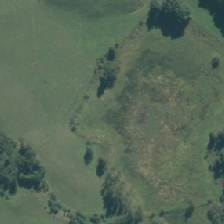
Land cover: herbaceous_freshwater_vege